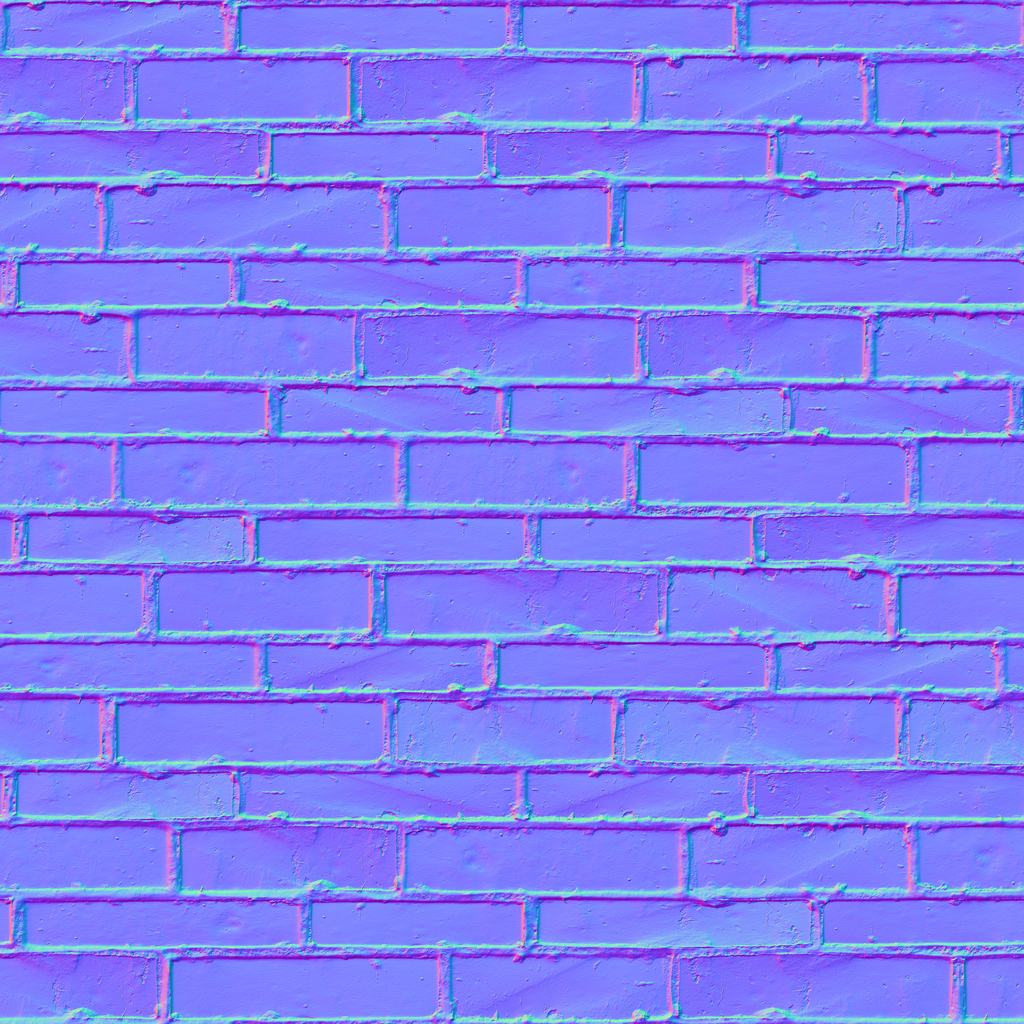
Texture map type: NormalDX